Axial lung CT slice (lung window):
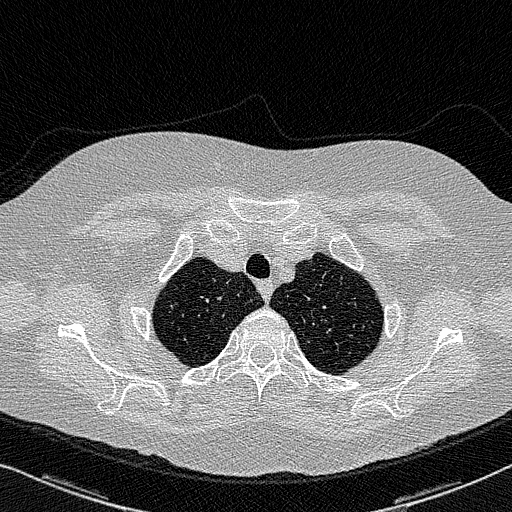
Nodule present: no